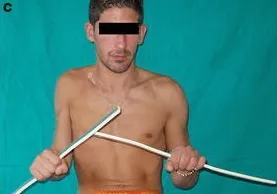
Photographs (a, b, c, d) showing active motion of the right elbow in comparison with the uninjured contralateral limb 18 months after the second injury.
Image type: medical_photograph (oral_photograph)